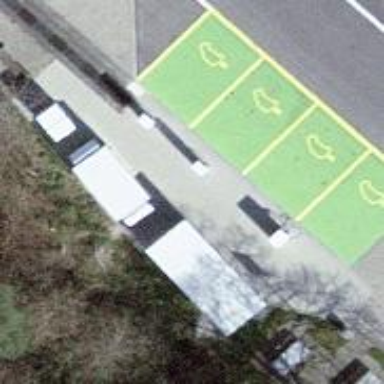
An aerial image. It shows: Charging station.